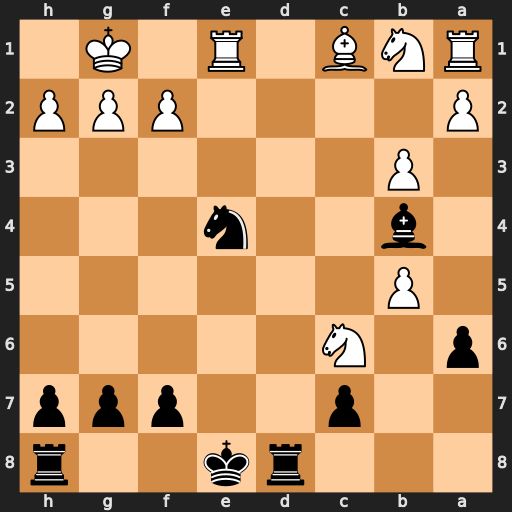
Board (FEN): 3rk2r/2p2ppp/p1N5/1P6/1b2n3/1P6/P4PPP/RNB1R1K1
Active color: b
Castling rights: k
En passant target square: -
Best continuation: Bxe1 Nxd8 Bxf2+ Kf1 Bd4